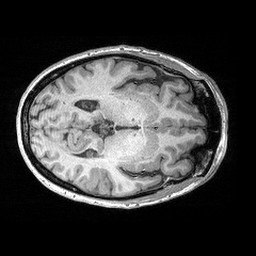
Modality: T1w
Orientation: axial
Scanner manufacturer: siemens
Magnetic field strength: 3 T
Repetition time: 2.3 s
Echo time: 0.00298 s